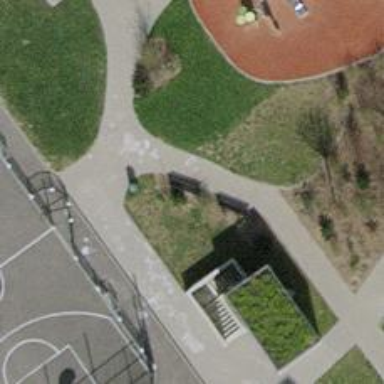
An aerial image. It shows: Bench.